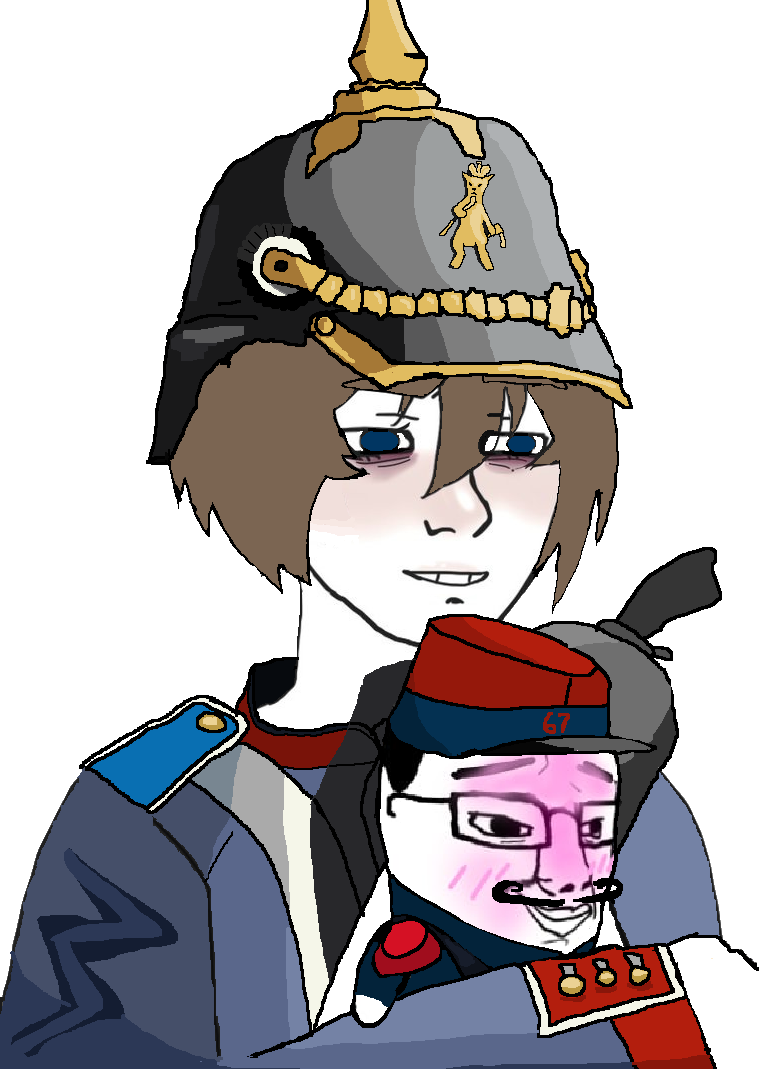
Label: 5_Twinkjak